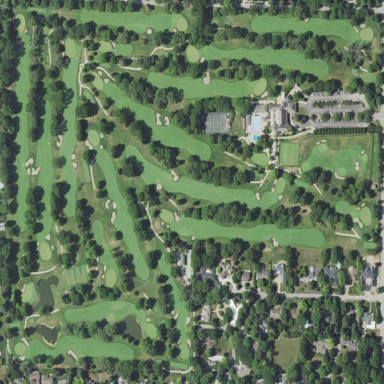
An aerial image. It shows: Golf course.